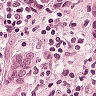
Metastatic tissue present: yes